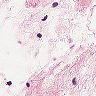
Metastatic tissue present: no